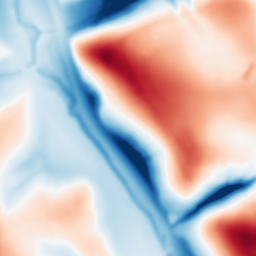
Category: multiscale
Decomposition family: dog_multiscale
Decomposition parameters: sigma_ratio: 1.6
n_scales: 6
base_sigma: 2
Upsampling method: lanczos
Upsampling parameters: scale: 4
Upsampling scale: 4